Question: I'm using and since two or three days some dependencies can't be resolved any more, which first have not had a problem. To be more specific its:
1. maven-findbgs-plugin:plugin:1.3.1
2. maven-cobertura-plugin:plugin:1.3
Shouldn't they be included by maven itself?
My 'pom.xml' file:
'''
<project xmlns="http://maven.apache.org/POM/4.0.0" xmlns:xsi="http://www.w3.org/2001/XMLSchema-instance"
xsi:schemaLocation="http://maven.apache.org/POM/4.0.0 http://maven.apache.org/xsd/maven-4.0.0.xsd">
<modelVersion>4.0.0</modelVersion>
<artifactId>xyz</artifactId>
<name>xyz</name>
<description>xyz</description>
<repositories>
<repository>
<id>prime-repo</id>
<name>PrimeFaces Maven Repository</name>
<url>http://repository.primefaces.org</url>
<layout>default</layout>
</repository>
</repositories>
<dependencies>
<dependency>
<groupId>org.springframework</groupId>
<artifactId>spring-webmvc</artifactId>
<version>${springframework-version}</version>
</dependency>
<dependency>
<groupId>org.springframework.webflow</groupId>
<artifactId>spring-faces</artifactId>
<version>${springwebflow-version}</version>
</dependency>
<dependency>
<groupId>org.springframework.security</groupId>
<artifactId>spring-security-core</artifactId>
<version>${springsecurity-version}</version>
</dependency>
<dependency>
<groupId>org.springframework.security</groupId>
<artifactId>spring-security-config</artifactId>
<version>${springsecurity-version}</version>
</dependency>
<dependency>
<groupId>org.springframework.security</groupId>
<artifactId>spring-security-web</artifactId>
<version>${springsecurity-version}</version>
</dependency>
<dependency>
<groupId>org.slf4j</groupId>
<artifactId>slf4j-api</artifactId>
<version>${org.slf4j-version}</version>
</dependency>
<dependency>
<groupId>org.slf4j</groupId>
<artifactId>jcl-over-slf4j</artifactId>
<version>${org.slf4j-version}</version>
<scope>runtime</scope>
</dependency>
<dependency>
<groupId>org.slf4j</groupId>
<artifactId>slf4j-log4j12</artifactId>
<version>${org.slf4j-version}</version>
<scope>runtime</scope>
</dependency>
<dependency>
<groupId>log4j</groupId>
<artifactId>log4j</artifactId>
<version>1.2.16</version>
<scope>runtime</scope>
</dependency>
<dependency>
<groupId>javax.inject</groupId>
<artifactId>javax.inject</artifactId>
<version>1</version>
</dependency>
<dependency>
<groupId>javax.servlet</groupId>
<artifactId>servlet-api</artifactId>
<version>2.5</version>
<scope>provided</scope>
</dependency>
<dependency>
<groupId>javax.servlet.jsp</groupId>
<artifactId>jsp-api</artifactId>
<version>2.1</version>
<scope>provided</scope>
</dependency>
<dependency>
<groupId>javax.servlet</groupId>
<artifactId>jstl</artifactId>
<version>1.2</version>
</dependency>
<!-- Communication to PowerTAC Server -->
<dependency>
<groupId>joda-time</groupId>
<artifactId>joda-time</artifactId>
<version>2.0</version>
</dependency>
<dependency>
<groupId>com.thoughtworks.xstream</groupId>
<artifactId>xstream</artifactId>
<version>1.4.1</version>
<type>jar</type>
<scope>compile</scope>
</dependency>
<dependency>
<groupId>javax.jms</groupId>
<artifactId>jms-api</artifactId>
<version>1.1-rev-1</version>
</dependency>
<dependency>
<groupId>org.apache.activemq</groupId>
<artifactId>activemq-all</artifactId>
<version>5.5.1</version>
</dependency>
<dependency>
<groupId>activecluster</groupId>
<artifactId>activecluster</artifactId>
<version>200<PHONE></version>
</dependency>
<dependency>
<groupId>xmlbeans</groupId>
<artifactId>xbean</artifactId>
<version>2.0.0</version>
</dependency>
<dependency>
<groupId>javacc</groupId>
<artifactId>javacc</artifactId>
<version>4.0</version>
</dependency>
<dependency>
<groupId>org.springframework</groupId>
<artifactId>spring-jms</artifactId>
<version>3.0.6.RELEASE</version>
</dependency>
<dependency>
<groupId>commons-httpclient</groupId>
<artifactId>commons-httpclient</artifactId>
<version>3.1</version>
</dependency>
<dependency>
<groupId>org.jboss.spec.javax.ws.rs</groupId>
<artifactId>jboss-jaxrs-api_1.1_spec</artifactId>
<version>1.0.0.Final</version>
</dependency>
<dependency>
<groupId>org.jdom</groupId>
<artifactId>jdom</artifactId>
<version>1.1.2</version>
</dependency>
<!-- Sun Mojarra JSF 2 runtime -->
<dependency>
<groupId>com.sun.faces</groupId>
<artifactId>jsf-api</artifactId>
<version>2.0.3</version>
</dependency>
<dependency>
<groupId>com.sun.faces</groupId>
<artifactId>jsf-impl</artifactId>
<version>2.0.3</version>
</dependency>
<dependency>
<groupId>javax.validation</groupId>
<artifactId>validation-api</artifactId>
<version>1.0.0.GA</version>
</dependency>
<dependency>
<groupId>org.hibernate</groupId>
<artifactId>hibernate-validator</artifactId>
<version>4.0.2.GA</version>
</dependency>
<dependency>
<groupId>org.hibernate</groupId>
<artifactId>hibernate-core</artifactId>
<version>3.3.2.GA</version>
</dependency>
<dependency>
<groupId>org.hibernate</groupId>
<artifactId>hibernate-annotations</artifactId>
<version>3.4.0.GA</version>
</dependency>
<dependency>
<groupId>org.hibernate</groupId>
<artifactId>hibernate-commons-annotations</artifactId>
<version>3.3.0.ga</version>
</dependency>
<dependency>
<groupId>org.hibernate</groupId>
<artifactId>hibernate-entitymanager</artifactId>
<version>3.4.0.GA</version>
</dependency>
<dependency>
<groupId>junit</groupId>
<artifactId>junit</artifactId>
<version>4.7</version>
<scope>test</scope>
</dependency>
<dependency>
<groupId>javax.ejb</groupId>
<artifactId>ejb-api</artifactId>
<version>3.0</version>
</dependency>
<!-- PrimeFaces component library -->
<dependency>
<groupId>org.primefaces</groupId>
<artifactId>primefaces</artifactId>
<version>2.2.1</version>
</dependency>
<dependency>
<groupId>org.powertac</groupId>
<artifactId>server-interface</artifactId>
<version>0.0.1-SNAPSHOT</version>
</dependency>
</dependencies>
<packaging>war</packaging>
<properties>
<java-version>1.5</java-version>
<springframework-version>3.0.5.RELEASE</springframework-version>
<springwebflow-version>2.3.0.RELEASE</springwebflow-version>
<springsecurity-version>3.0.3.RELEASE</springsecurity-version>
<org.slf4j-version>1.5.10</org.slf4j-version>
</properties>
<groupId>org.powertac</groupId>
<version>0.0.1-SNAPSHOT</version>
</project>
'''
Within my IDE (Springsource Tool Suite) I'm getting the following warning

When I do something like "mvn compile" in my shell the following error occurs:
'''
[INFO] Scanning for projects...
[INFO]
[INFO] ------------------------------------------------------------------------
[INFO] Building xcz 0.0.1-SNAPSHOT
[INFO] ------------------------------------------------------------------------
[WARNING] The artifact javacc:javacc:jar:4.0 has been relocated to net.java.dev.
javacc:javacc:jar:4.0
[INFO] ------------------------------------------------------------------------
[INFO] BUILD FAILURE
[INFO] ------------------------------------------------------------------------
[INFO] Total time: 1.193s
[INFO] Finished at: Sun Dec 04 10:11:47 CET 2011
[INFO] Final Memory: 9M/160M
[INFO] ------------------------------------------------------------------------
[ERROR] Failed to execute goal on project xyz: Could not resolve depend
encies for project xyz:war:0.0.1-SNAPSHOT: The following a
rtifacts could not be resolved: maven-plugins:maven-cobertura-plugin:plugin:1.3,
maven-plugins:maven-findbugs-plugin:plugin:1.3.1, Failure to find maven-plugins:maven-cobertura-plugin:plugin
:1.3 in http://repository.primefaces.org was cached in the local repository, res
olution will not be reattempted until the update interval of prime-repo has elap
sed or updates are forced -> [Help 1]
[ERROR]
[ERROR] To see the full stack trace of the errors, re-run Maven with the -e swit
ch.
[ERROR] Re-run Maven using the -X switch to enable full debug logging.
[ERROR]
[ERROR] For more information about the errors and possible solutions, please rea
d the following articles:
[ERROR] [Help 1] http://cwiki.apache.org/confluence/display/MAVEN/DependencyReso
lutionException
'''
When I insert the below mentioned plugins and do 'mvn site' the following error message occurs:
'''
[INFO] Scanning for projects...
[INFO]
[INFO] ------------------------------------------------------------------------
[INFO] Building xyz 0.0.1-SNAPSHOT
[INFO] ------------------------------------------------------------------------
Downloading: http://repo1.maven.org/maven2/org/primefaces/primefaces/2.2.1/prime
faces-2.2.1.pom
[WARNING] The POM for org.primefaces:primefaces:jar:2.2.1 is missing, no depende
ncy information available
[WARNING] The artifact javacc:javacc:jar:4.0 has been relocated to net.java.dev.
javacc:javacc:jar:4.0
Downloading: http://repo1.maven.org/maven2/org/primefaces/primefaces/2.2.1/prime
faces-2.2.1.jar
[INFO] ------------------------------------------------------------------------
[INFO] BUILD FAILURE
[INFO] ------------------------------------------------------------------------
[INFO] Total time: 1.609s
[INFO] Finished at: Sun Dec 04 10:35:51 CET 2011
[INFO] Final Memory: 9M/160M
[INFO] ------------------------------------------------------------------------
[ERROR] Failed to execute goal on project xyz: Could not resolve depend
encies for project xyz:war:0.0.1-SNAPSHOT: The following a
rtifacts could not be resolved: maven-plugins:maven-cobertura-plugin:plugin:1.3,
maven-plugins:maven-findbugs-plugin:plugin:1.3.1, org.primefaces:primefaces:jar
:2.2.1: Failure to find maven-plugins:maven-cobertura-plugin:plugin:1.3 in http:
//repo1.maven.org/maven2 was cached in the local repository, resolution will not
be reattempted until the update interval of central has elapsed or updates are
forced -> [Help 1]
[ERROR]
[ERROR] To see the full stack trace of the errors, re-run Maven with the -e swit
ch.
[ERROR] Re-run Maven using the -X switch to enable full debug logging.
[ERROR]
[ERROR] For more information about the errors and possible solutions, please rea
d the following articles:
[ERROR] [Help 1] http://cwiki.apache.org/confluence/display/MAVEN/DependencyReso
'''
Any help is highly apprechiated.
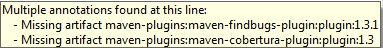
Answer: You should add those two plugins to your pom.
For cobertura, see <URL>.
For findbugs, see <URL>.
----- UPDATED -----
OK, I found the problem. It appears that you depend on jdom 1.1.2, which depends on jaxen 1.1.3 of which artifact is broken.
You can either try another jdom version or add to your pom the snapshot described in <URL>. Worked for me when I ran your pom on my PC. I copied the snapshot:
'''
<dependency>
<groupId>jaxen</groupId>
<artifactId>jaxen</artifactId>
<version>1.1.3</version>
<!-- http://jira.codehaus.org/browse/JAXEN-217 -->
<exclusions>
<exclusion>
<groupId>maven-plugins</groupId>
<artifactId>maven-cobertura-plugin</artifactId>
</exclusion>
<exclusion>
<groupId>maven-plugins</groupId>
<artifactId>maven-findbugs-plugin</artifactId>
</exclusion>
</exclusions>
</dependency>
'''